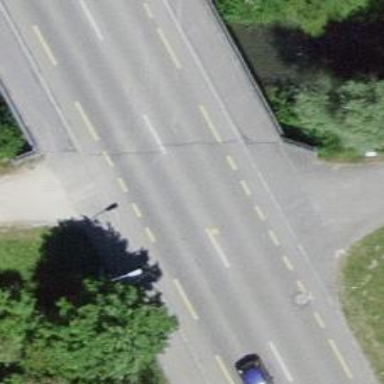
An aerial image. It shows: Primary highway with dedicated cycle lane on the left side and sidewalk.